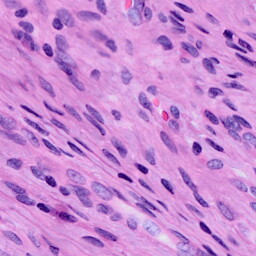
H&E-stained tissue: Cervix